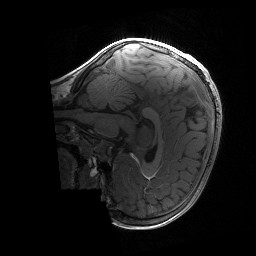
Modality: T1w
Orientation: sagittal
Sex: male
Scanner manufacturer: siemens
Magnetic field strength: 3 T
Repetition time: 1.9 s
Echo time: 0.00243 s